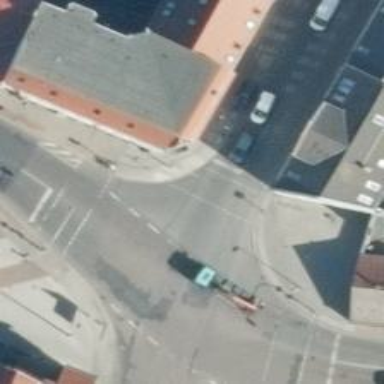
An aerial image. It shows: Road with traffic signals.